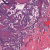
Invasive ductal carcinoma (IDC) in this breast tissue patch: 0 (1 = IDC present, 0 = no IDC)